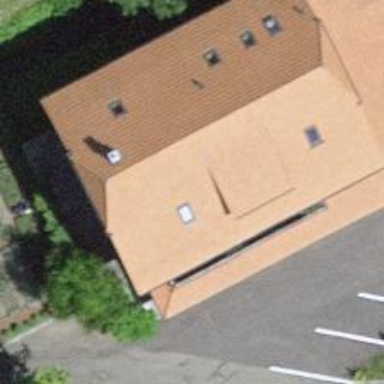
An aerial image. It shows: Veterinary facility.